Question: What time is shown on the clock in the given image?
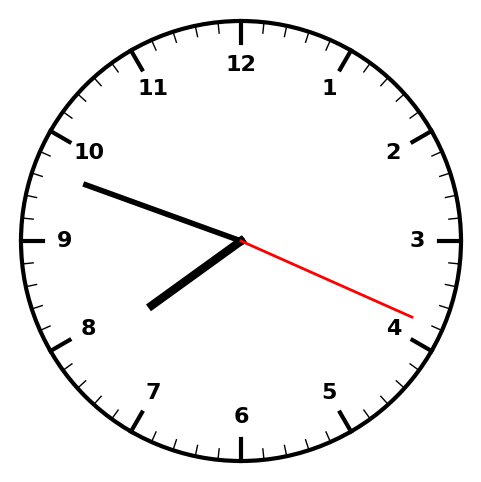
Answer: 07:48:19